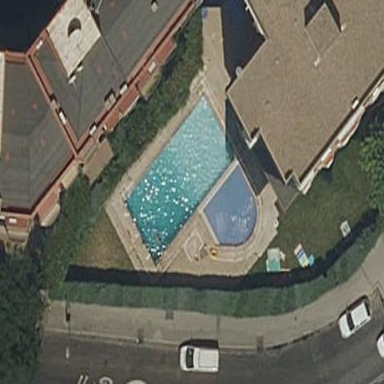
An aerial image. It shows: Swimming pool located in leisure land.